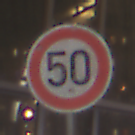
Verkehrszeichen: Geschwindigkeit50
Umgebung: Indoor, Urban
Tageszeit: NotSpecified
Wetter: NotSpecified
Licht: Artificial
Jahreszeit: NotSpecified
Kontrast: MediumContrast